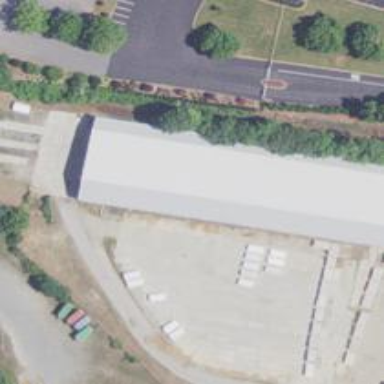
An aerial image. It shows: Warehouse.